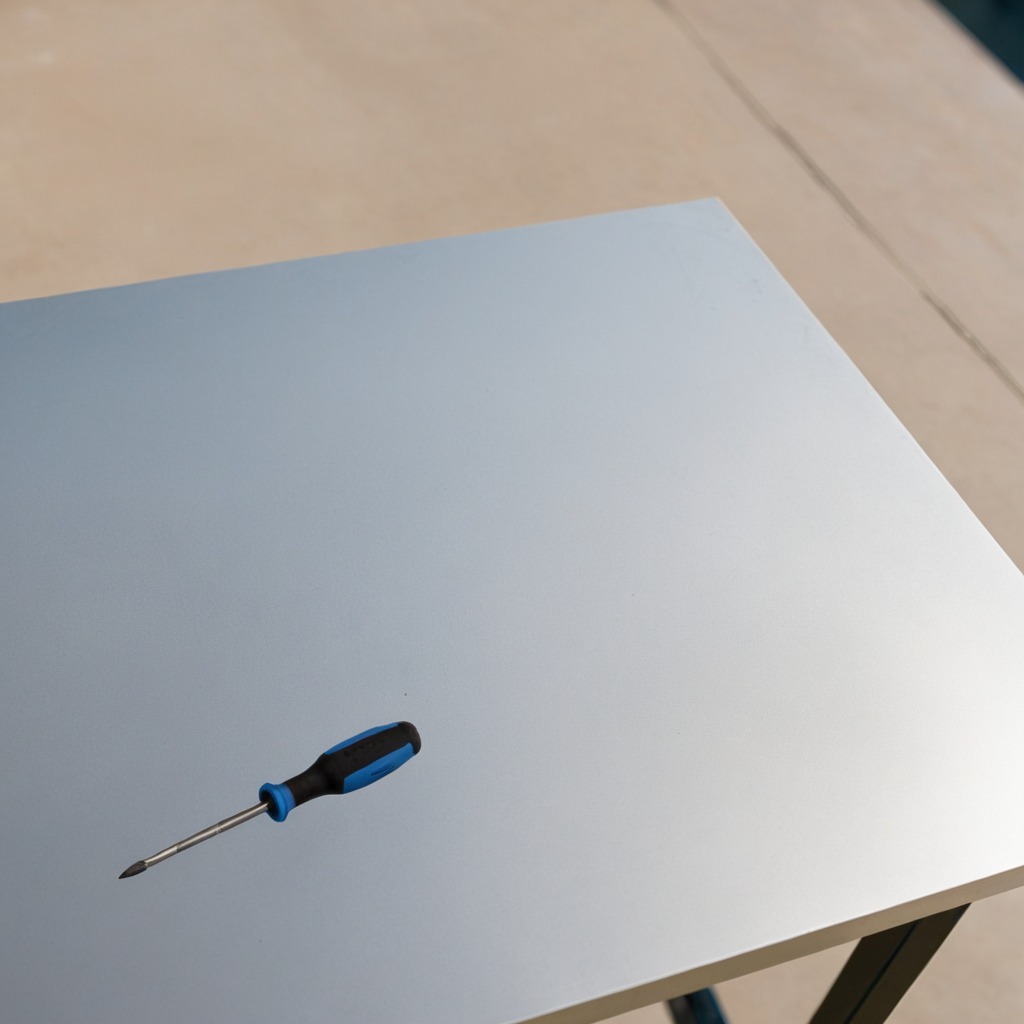
A screwdriver lies on the table.